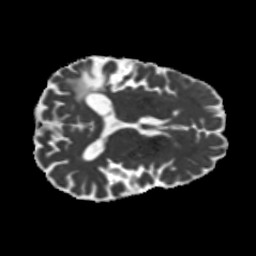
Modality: MD
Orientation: axial
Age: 54
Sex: male
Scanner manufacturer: siemens
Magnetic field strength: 3 T
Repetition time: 5.25 s
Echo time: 0.08 s